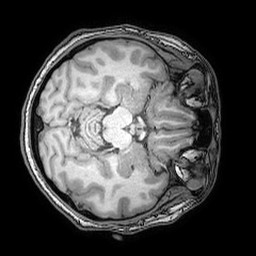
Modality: T1w
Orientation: axial
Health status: ill
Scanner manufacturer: philips
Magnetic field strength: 3 T
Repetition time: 0.007 s
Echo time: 0.0035 s